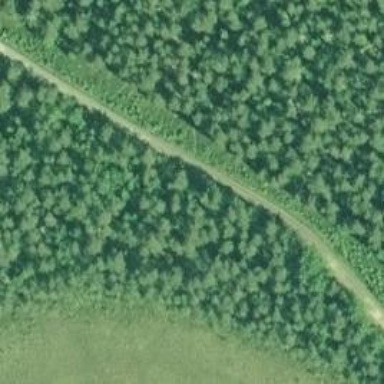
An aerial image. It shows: Path with excellent visibility for trail.